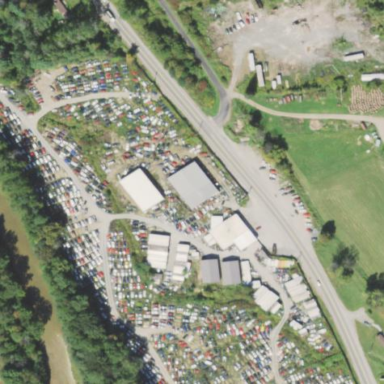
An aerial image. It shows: Industrial area designated for auto wrecking.